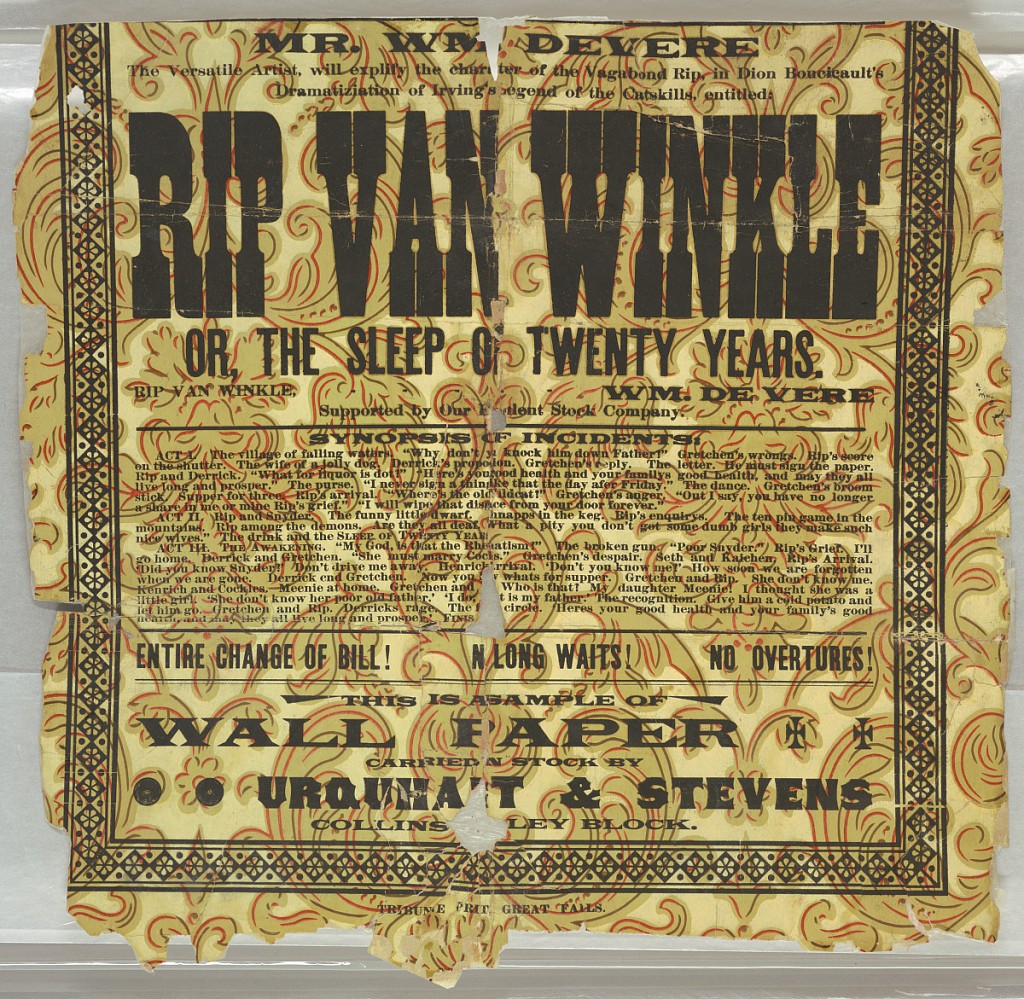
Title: Rip Van Winkle
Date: ca. 1892
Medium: Machine-printed paper
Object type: Sidewall
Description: On a fleur-de-lys rococo or Aesthetic-style wallpaper fragment, pattern by Urquhart & Stevens Wallpaper Co. Printed with an advertisement for a presentation of "Rip van Winkle," a dramatization by Dion Boucicault. It also advertises the wallpaper product by the manufacturers.